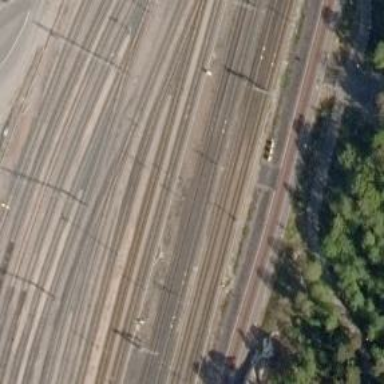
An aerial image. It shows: Balise along the railway.